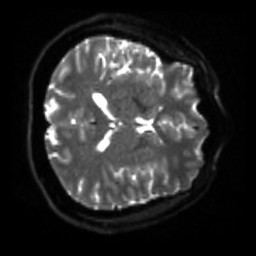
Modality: sbref
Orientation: axial
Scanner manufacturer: siemens
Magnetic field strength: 3 T
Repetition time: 4 s
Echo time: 0.0594 s